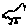
Label: bird